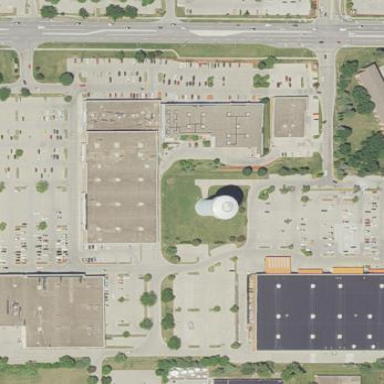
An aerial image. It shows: Retail area.